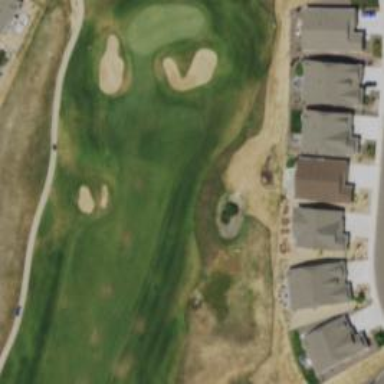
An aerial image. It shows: View of golf hole.